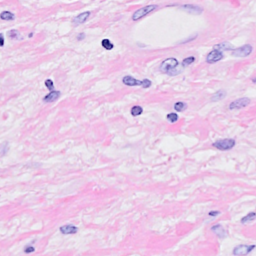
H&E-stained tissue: Breast